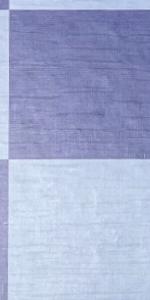
Label: Empty